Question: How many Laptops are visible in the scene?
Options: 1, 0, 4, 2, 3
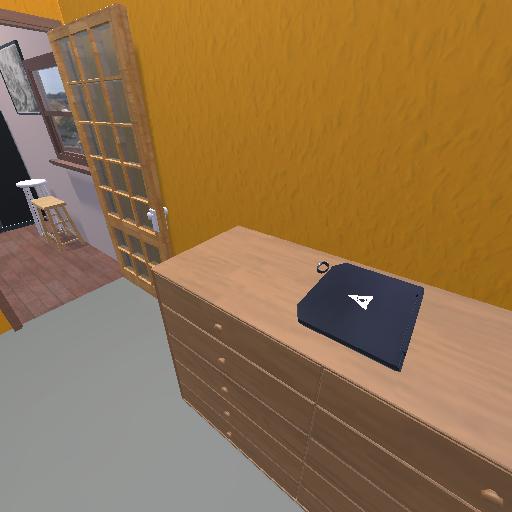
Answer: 1